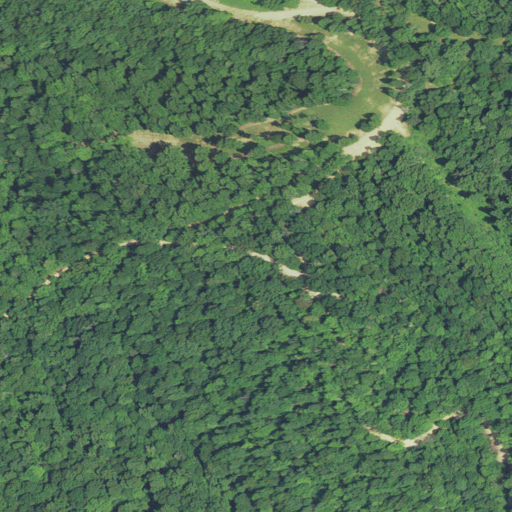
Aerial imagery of ridge(s) in West Virginia named Pea Ridge containing deciduous forest, open development, low intensity development, and shrub